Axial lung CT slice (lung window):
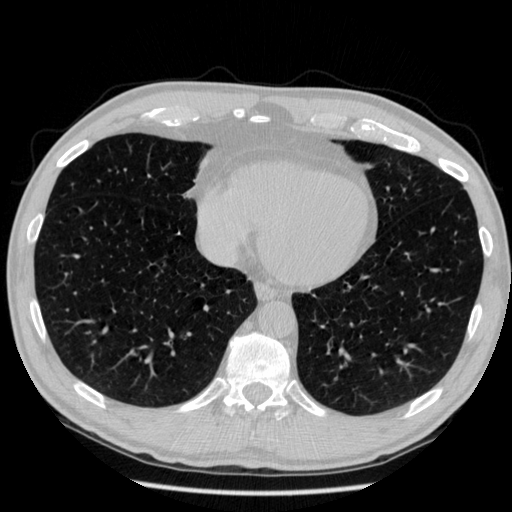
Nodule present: no